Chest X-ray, AP view. Patient: 56 years old, sex F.
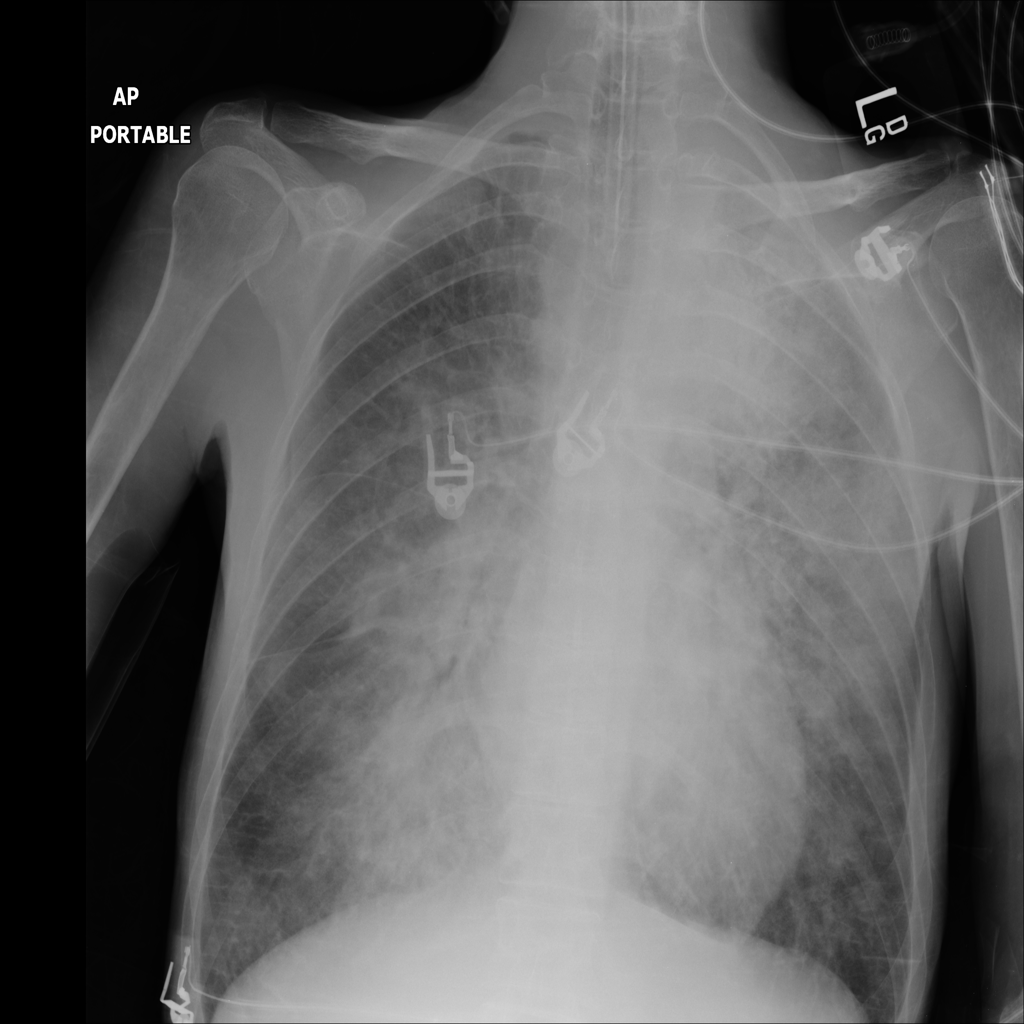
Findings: Consolidation, Infiltration